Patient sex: F
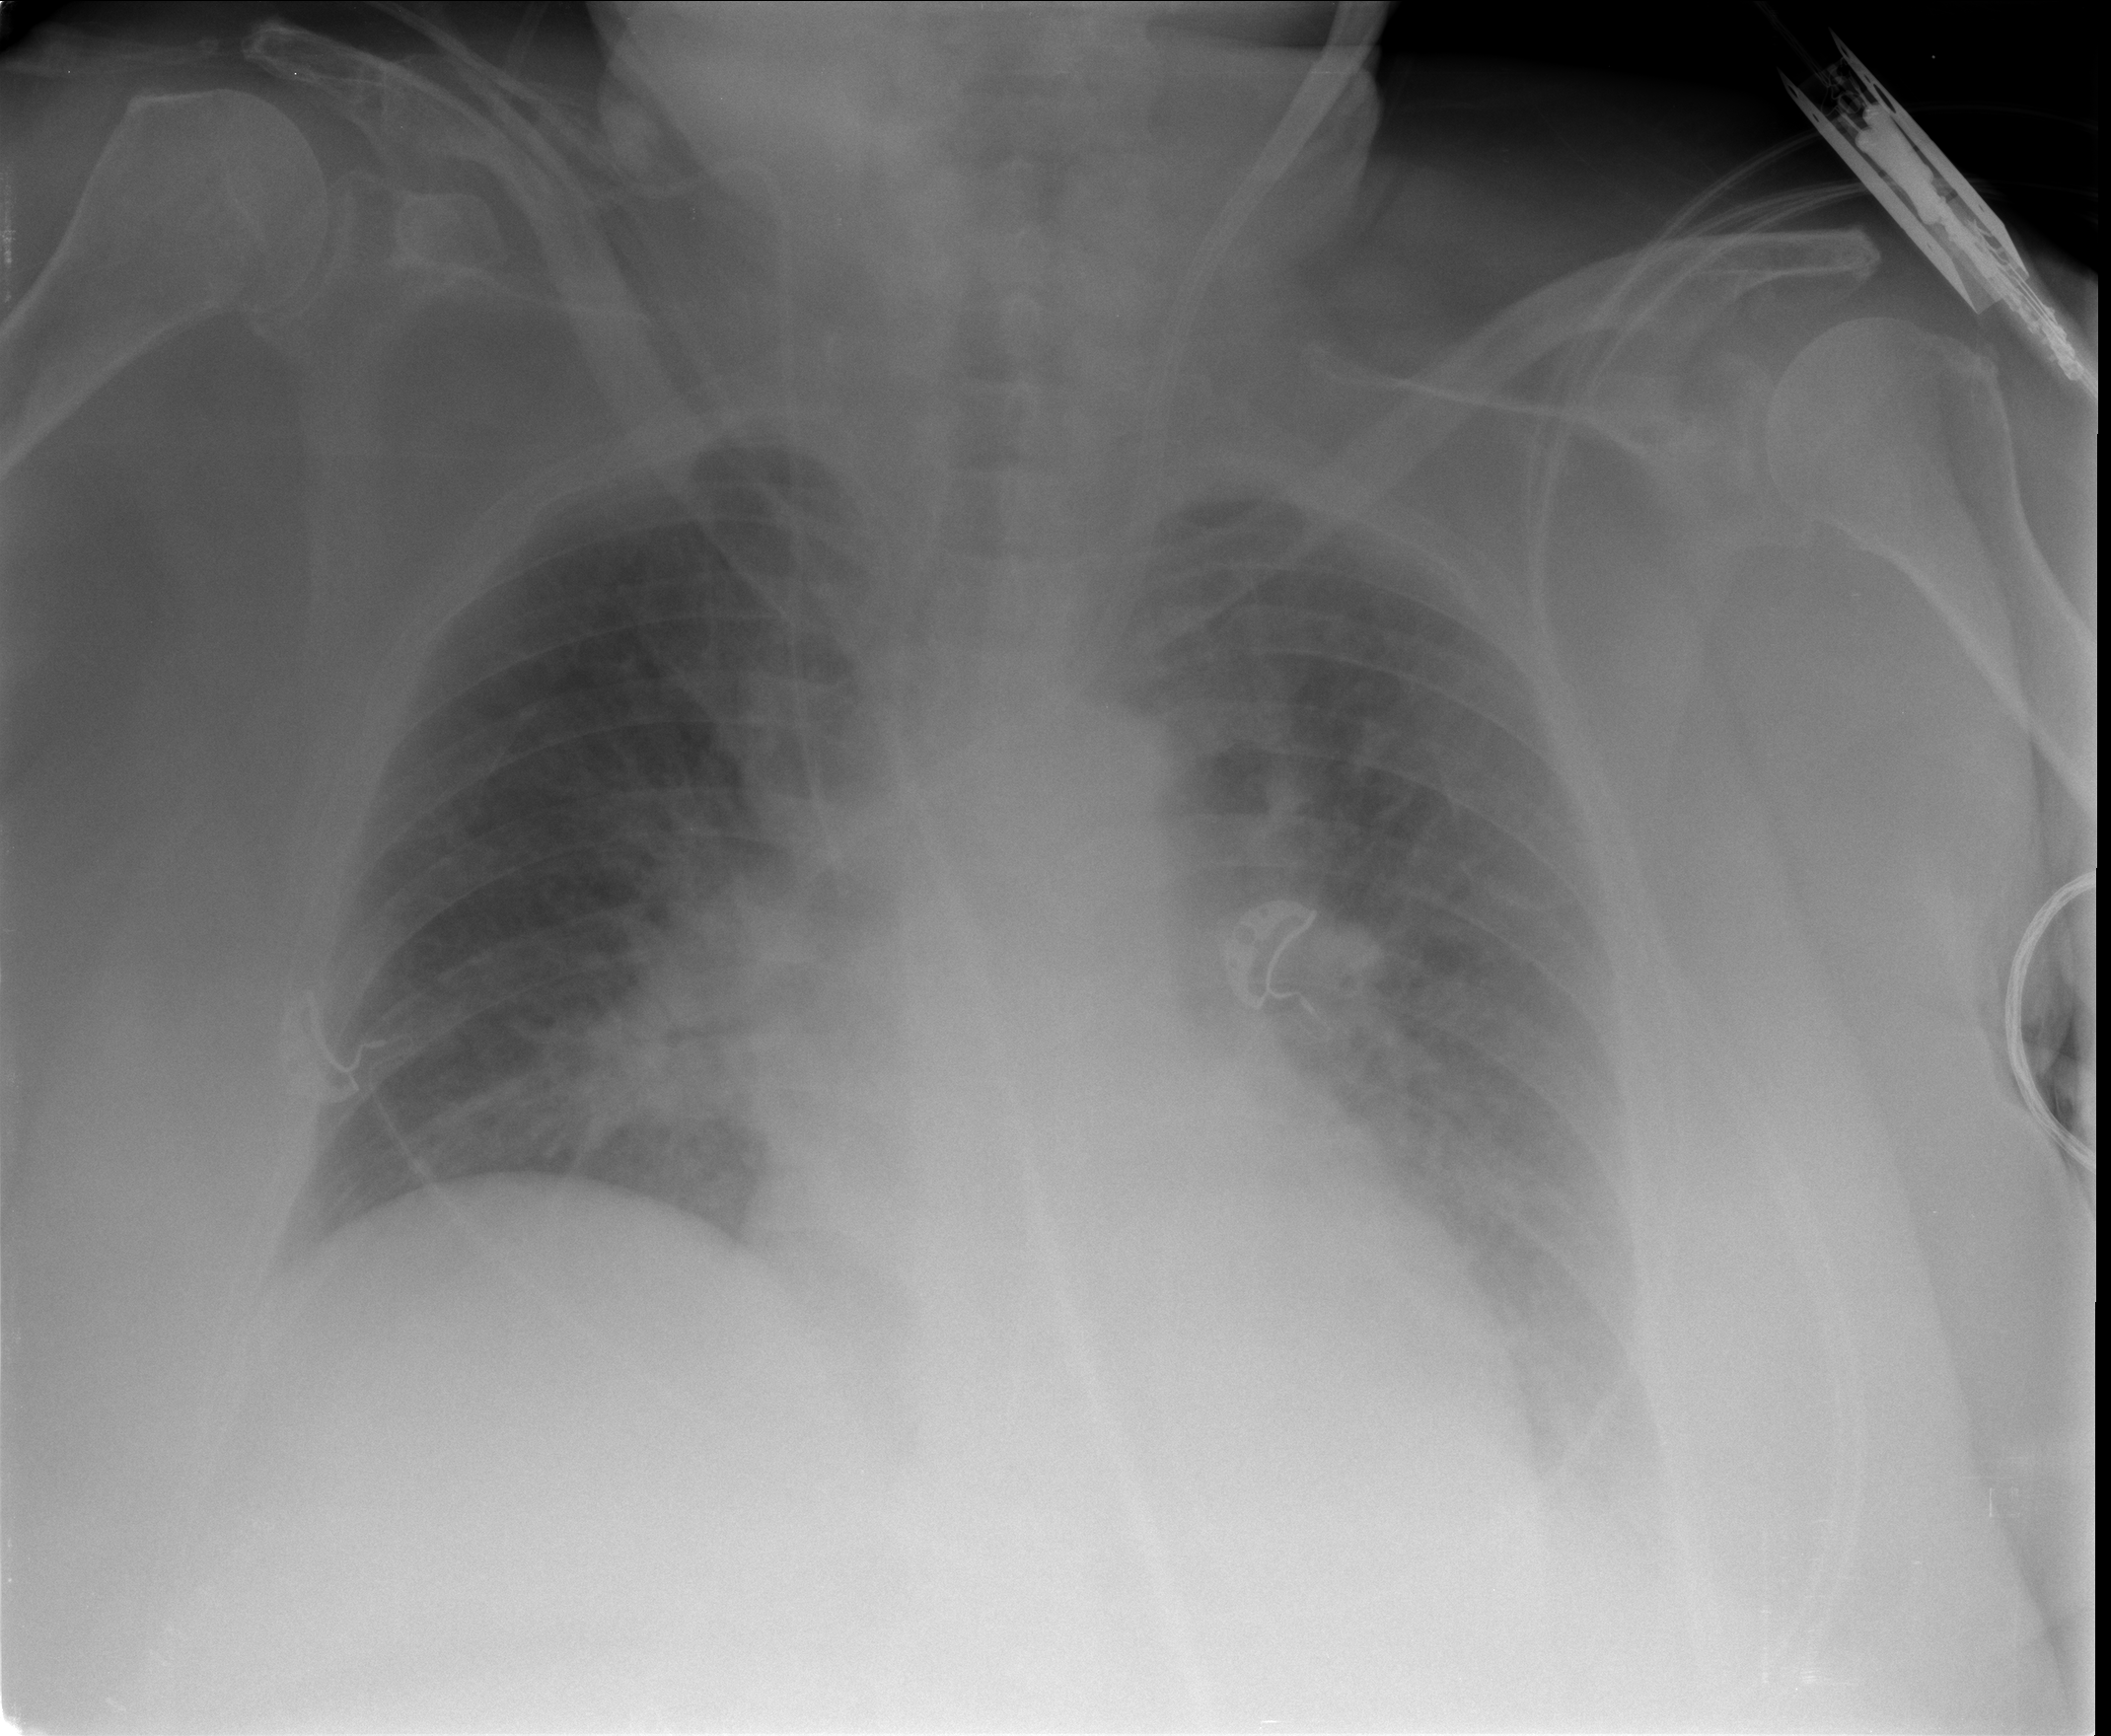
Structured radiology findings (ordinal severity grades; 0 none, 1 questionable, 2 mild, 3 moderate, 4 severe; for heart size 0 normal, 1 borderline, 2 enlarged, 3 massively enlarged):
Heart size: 0
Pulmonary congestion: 3
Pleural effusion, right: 2
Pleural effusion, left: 3
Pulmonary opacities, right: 0
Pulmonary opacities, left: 0
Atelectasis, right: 2
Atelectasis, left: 2